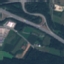
Label: Highway